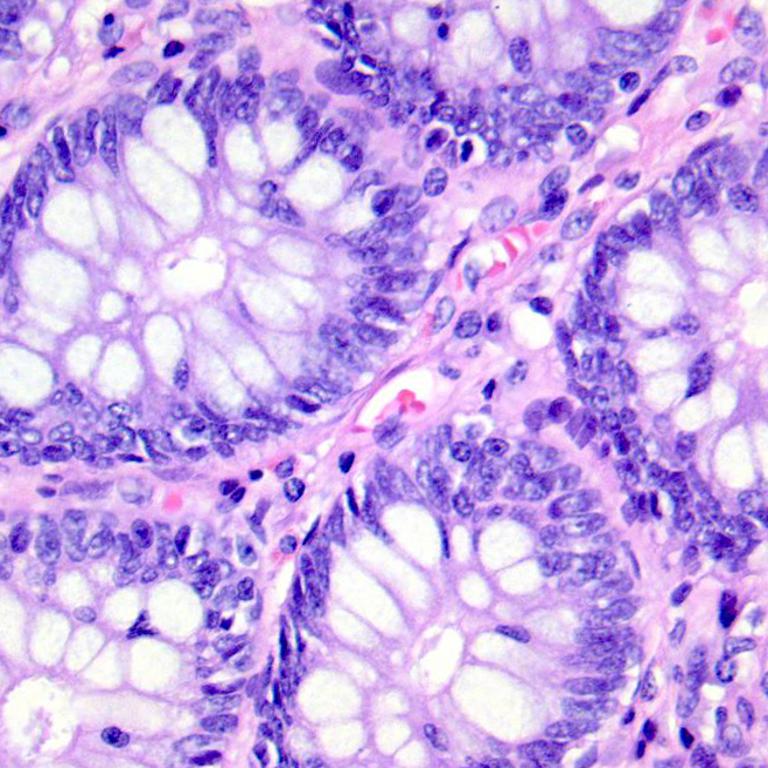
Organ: colon
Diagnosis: benign